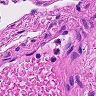
Metastatic tissue present: no